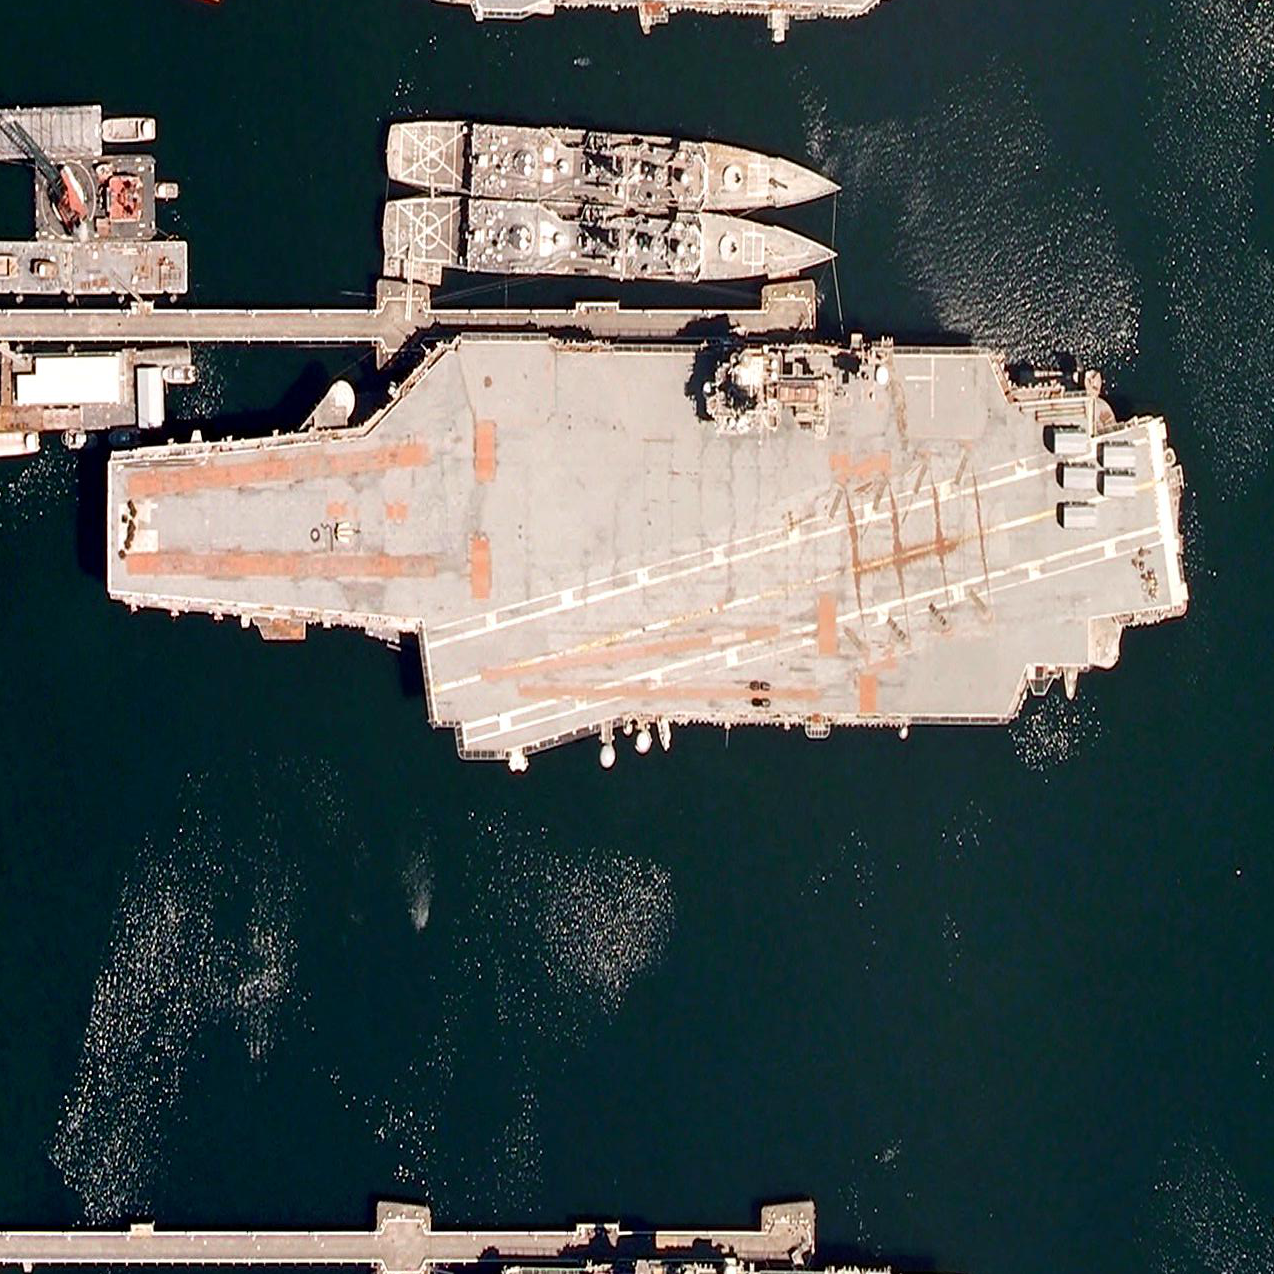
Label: aircraft_carrier